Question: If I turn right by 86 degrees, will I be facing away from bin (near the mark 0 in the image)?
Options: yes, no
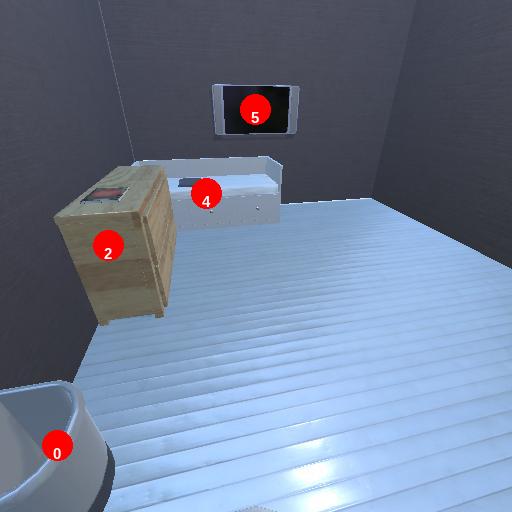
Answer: yes